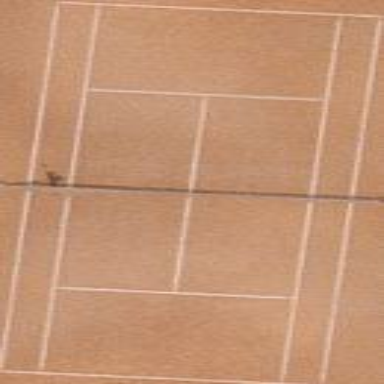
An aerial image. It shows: Clay tennis court on the leisure land pitch.